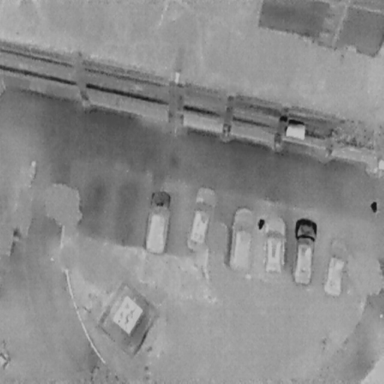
There are two People in the infrared image.